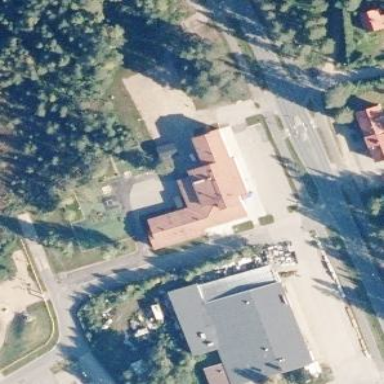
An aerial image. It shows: Retail building.